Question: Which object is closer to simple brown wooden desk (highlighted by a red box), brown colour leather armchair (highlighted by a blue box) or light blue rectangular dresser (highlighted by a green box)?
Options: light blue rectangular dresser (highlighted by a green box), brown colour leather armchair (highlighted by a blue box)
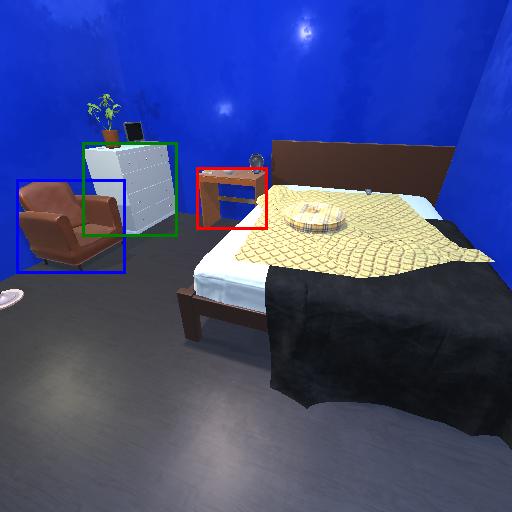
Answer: light blue rectangular dresser (highlighted by a green box)